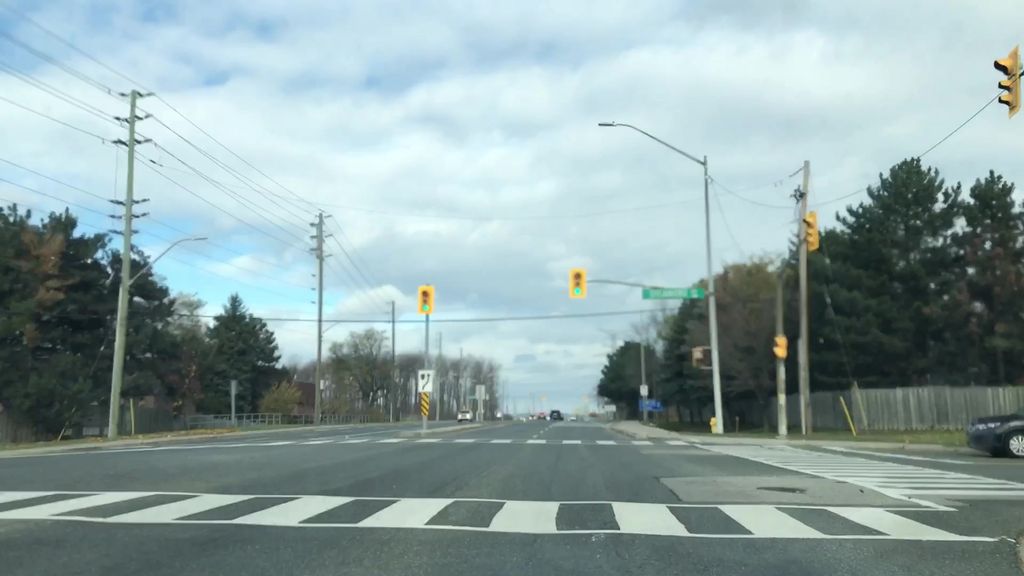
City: toronto